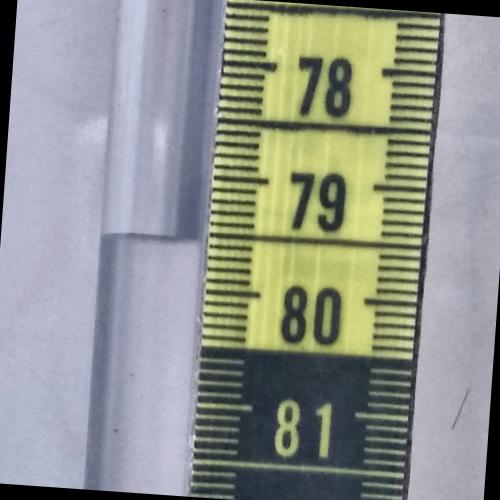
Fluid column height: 79.6 cm